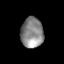
Tissue: prostate
Cell type: Epithelial cells
Senescence score: 0.309
Nuclear area (px): 661
Mean DAPI intensity: 137.145